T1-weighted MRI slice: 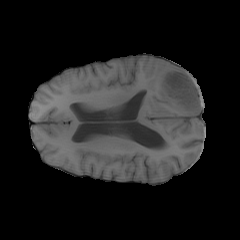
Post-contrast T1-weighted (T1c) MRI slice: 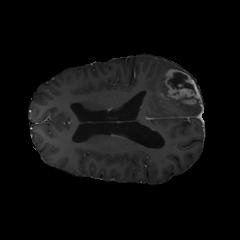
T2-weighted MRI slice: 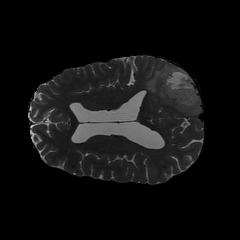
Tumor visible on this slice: yes